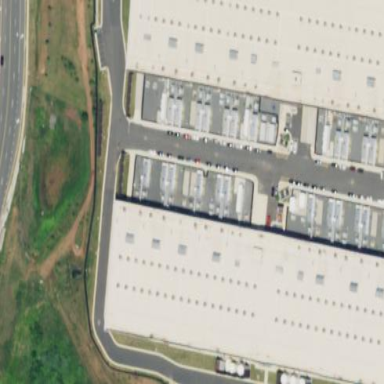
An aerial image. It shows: Data center building.